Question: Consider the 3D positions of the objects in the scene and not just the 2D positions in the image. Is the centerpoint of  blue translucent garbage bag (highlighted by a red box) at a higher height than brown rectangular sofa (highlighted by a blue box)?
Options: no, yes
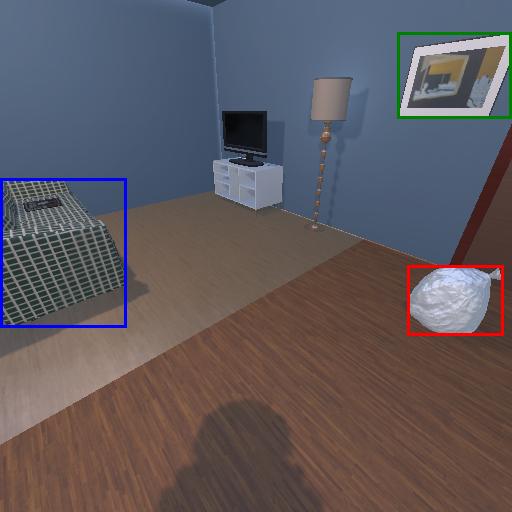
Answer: no